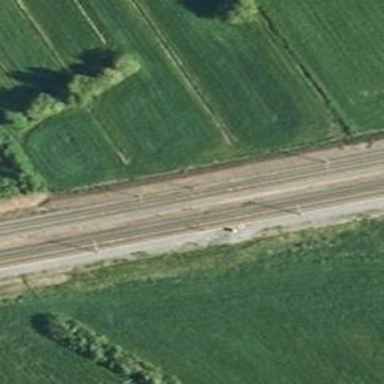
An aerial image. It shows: Continuous rail railway with electrified contact line.